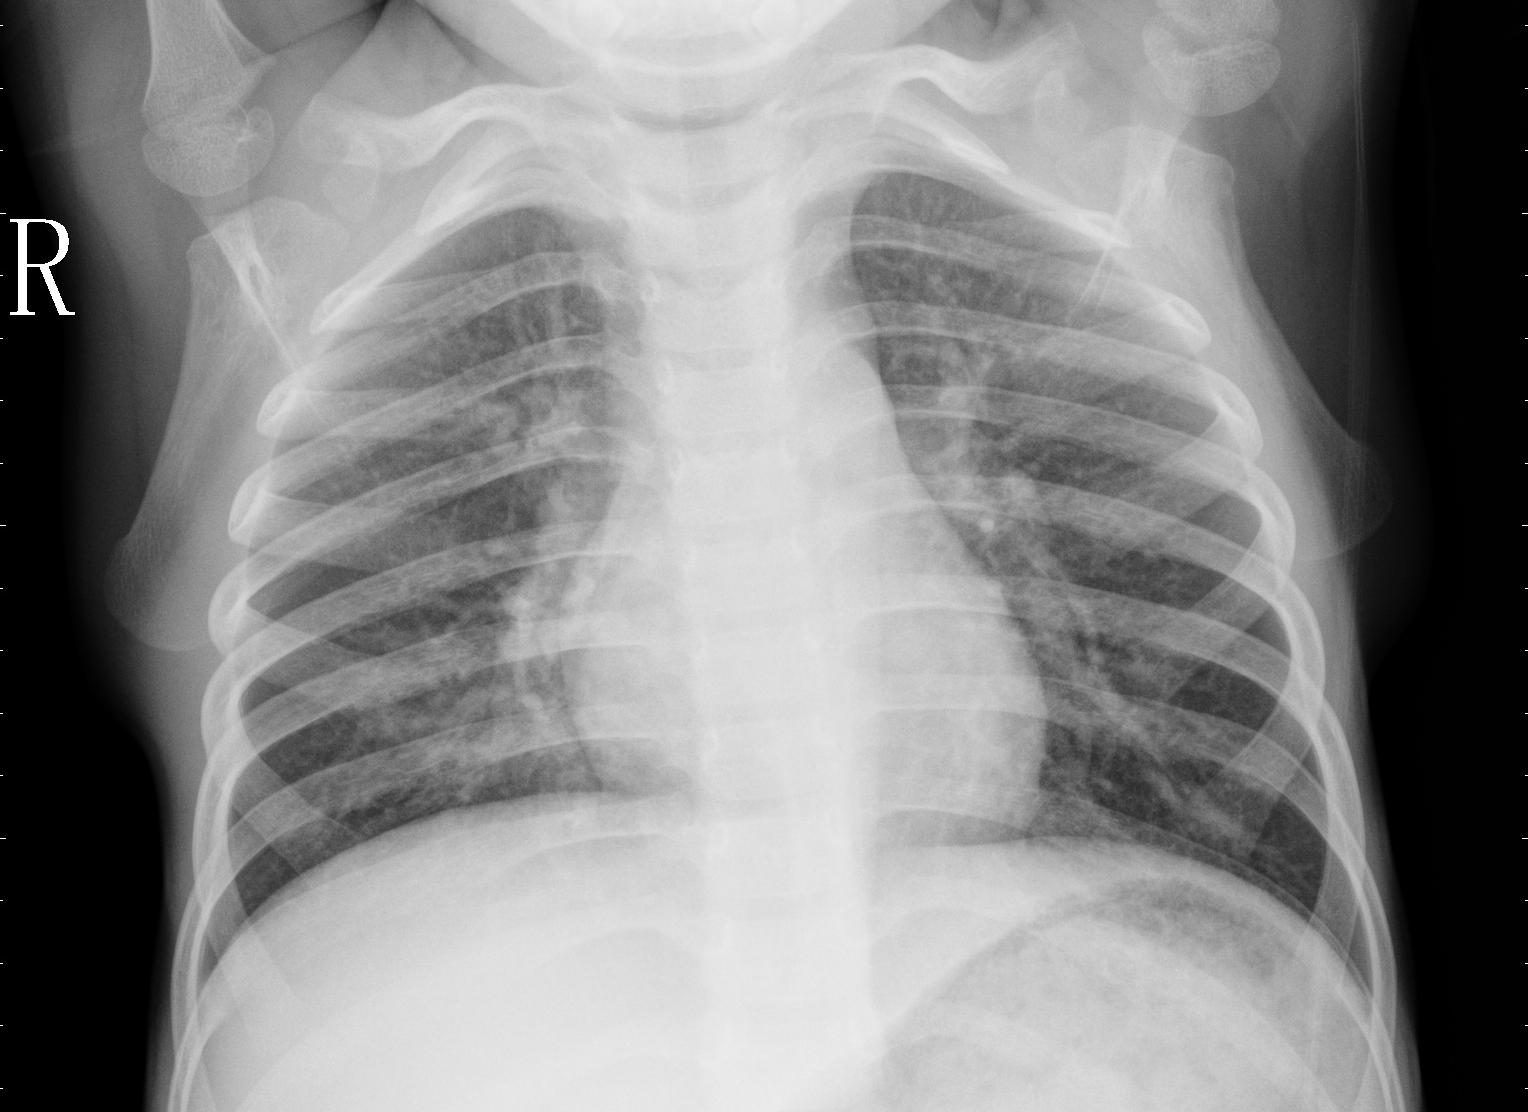
Diagnosis: PNEUMONIA